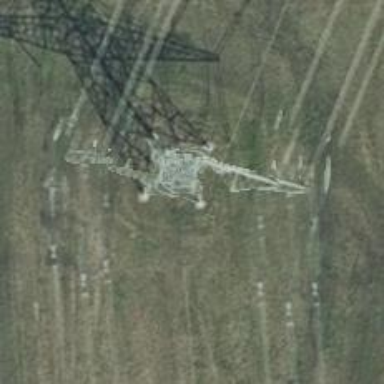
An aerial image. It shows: Power tower.